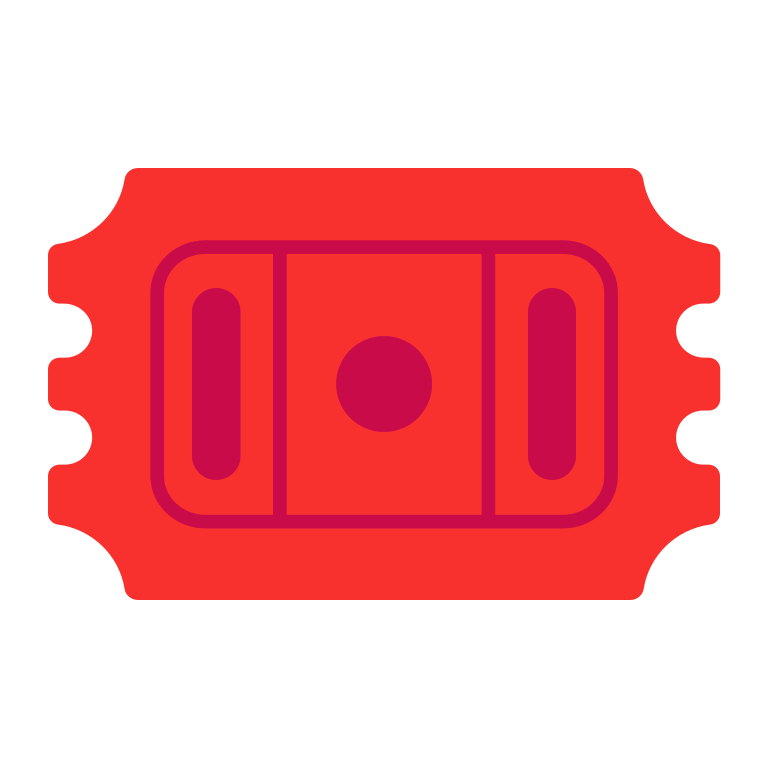
admission tickets flat